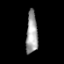
Tissue: prostate
Cell type: T cells
Senescence score: 0.3549
Nuclear area (px): 473
Mean DAPI intensity: 159.596